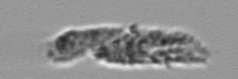
Label: fecal_pellet